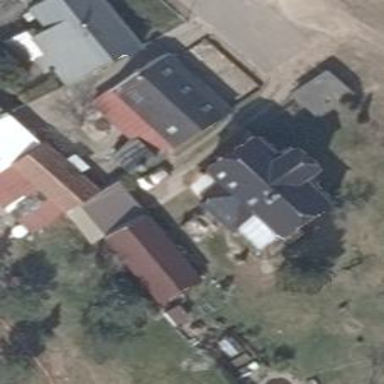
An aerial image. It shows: Gabled building with beige color roof. The orientation of the roof is along the structure.